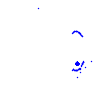
Particle: electron